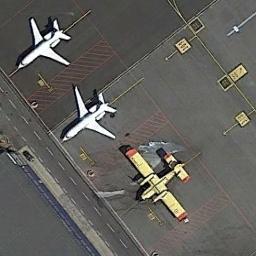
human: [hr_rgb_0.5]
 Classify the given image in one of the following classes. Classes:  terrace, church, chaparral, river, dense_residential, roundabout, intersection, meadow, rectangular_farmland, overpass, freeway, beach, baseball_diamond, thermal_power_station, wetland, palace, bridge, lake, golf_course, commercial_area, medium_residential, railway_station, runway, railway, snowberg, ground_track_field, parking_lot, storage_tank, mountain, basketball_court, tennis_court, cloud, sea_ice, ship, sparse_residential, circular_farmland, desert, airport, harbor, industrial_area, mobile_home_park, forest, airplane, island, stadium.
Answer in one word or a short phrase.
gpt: airplane